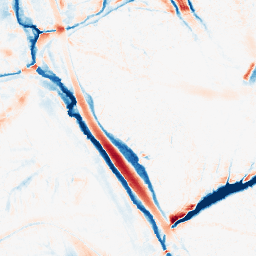
Category: morphological
Decomposition family: morphological_ellipse
Decomposition parameters: operation: average
width: 20
height: 30
Upsampling method: regularized
Upsampling parameters: scale: 4
lambda_reg: 0.01
Upsampling scale: 4